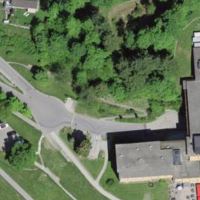
EUNIS habitat code: 24
Species observed at this site:
Milvus milvus
Buteo buteo
Corvus corax
Periparus ater